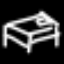
Label: bed